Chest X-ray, PA view. Patient: 50 years old, sex F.
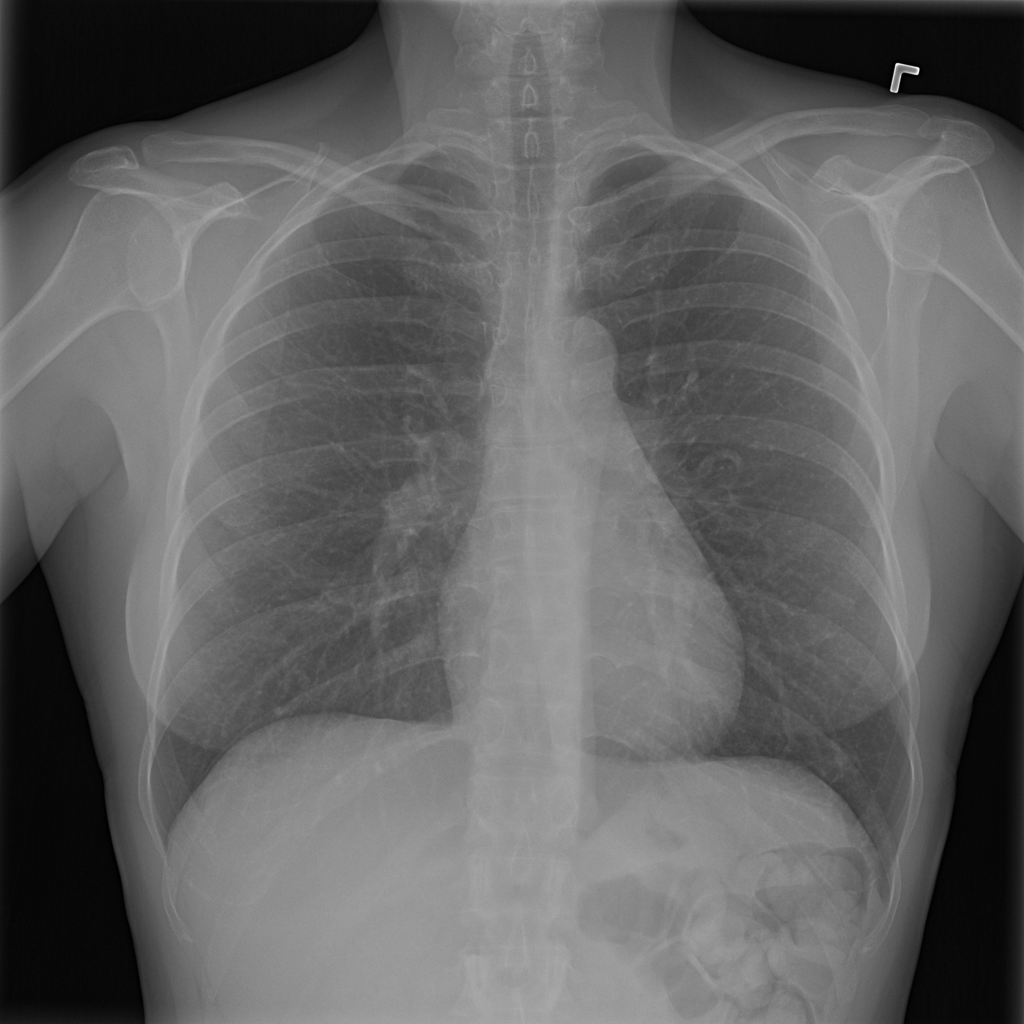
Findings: No Finding